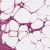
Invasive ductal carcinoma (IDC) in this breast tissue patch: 0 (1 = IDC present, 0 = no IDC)